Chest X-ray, AP view. Patient: 62 years old, sex F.
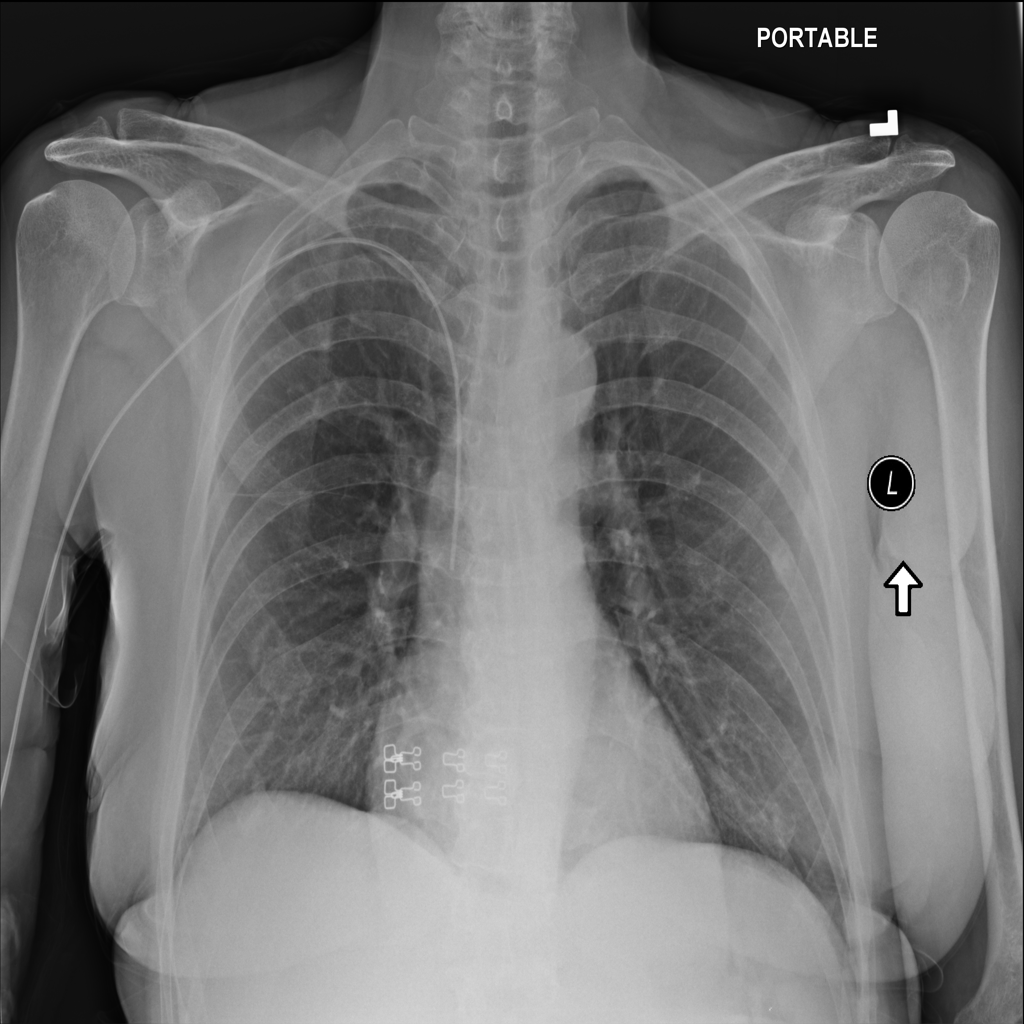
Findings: No Finding